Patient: sex F, age 71
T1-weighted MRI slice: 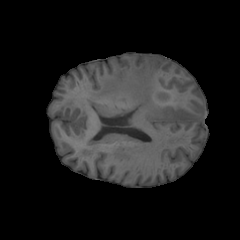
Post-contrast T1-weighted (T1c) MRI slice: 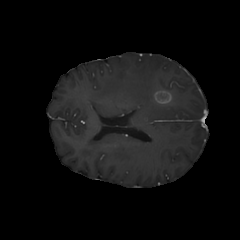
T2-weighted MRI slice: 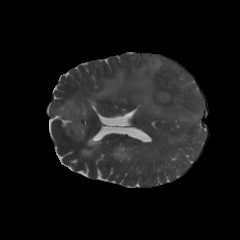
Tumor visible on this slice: yes
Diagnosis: Glioblastoma, IDH-wildtype
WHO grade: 4